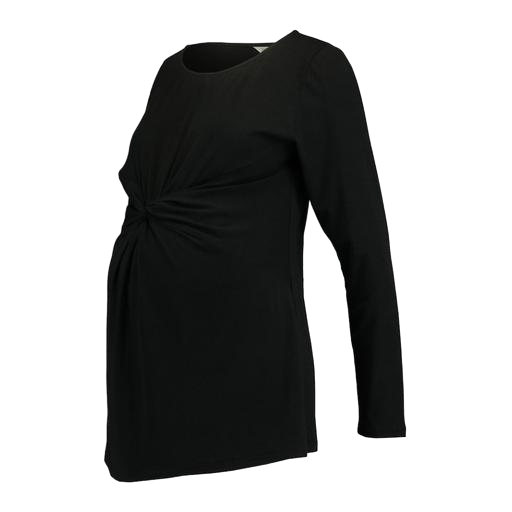
black twist front long sleeve tee, black jersey front twist t-shirt, black twist t-shirt, white background